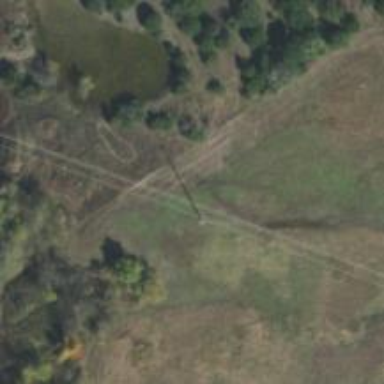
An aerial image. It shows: Power pole.